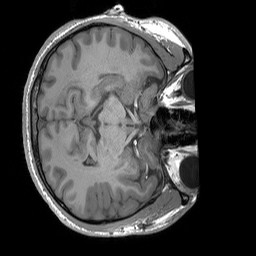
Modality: T1w
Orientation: axial
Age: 20
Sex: male
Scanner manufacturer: siemens
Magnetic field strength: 3 T
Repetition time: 1.9 s
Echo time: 0.00243 s